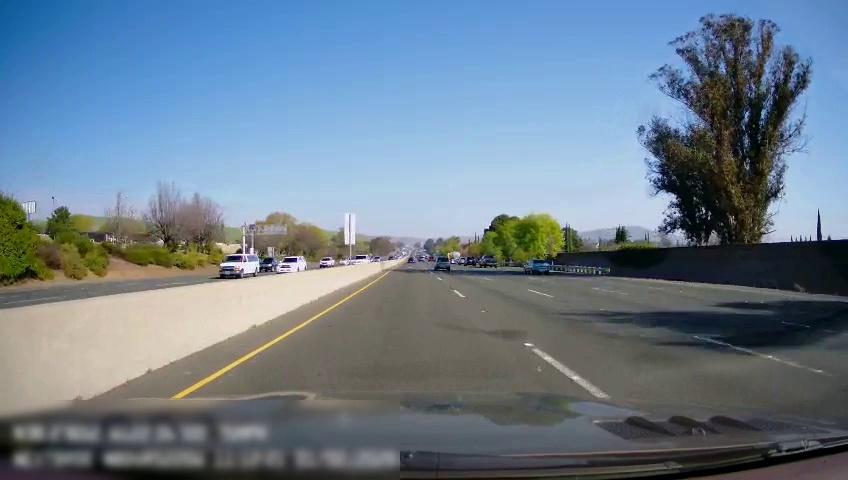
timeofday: Day
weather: Sunny
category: Drivable Space
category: Drivable Space
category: Vehicles | Car
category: Vehicles | Van
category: Vehicles | SUV
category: Vehicles | Car
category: Vehicles | Truck
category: Vehicles | Car
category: Vehicles | SUV
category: Vehicles | Truck
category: Vehicles | SUV
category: Vehicles | Other LV
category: Vehicles | Car
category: Lanes | Alternate Lane
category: Lanes | Current Lane
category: Lanes | Current Lane
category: Lanes | Alternate Lane
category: Lanes | Opposite Lane
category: Lanes | Opposite Lane